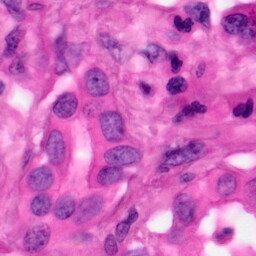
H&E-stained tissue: Pancreatic